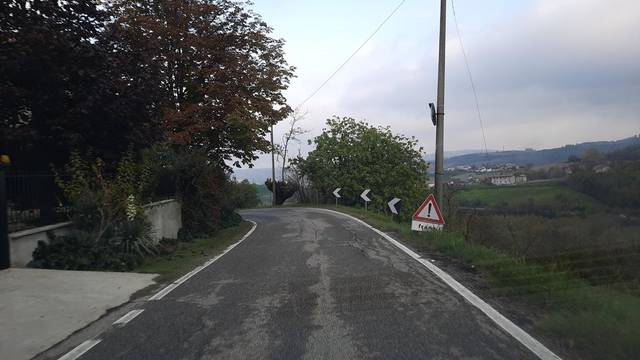
Region: Italy
Coordinates: 45.1, 8.285